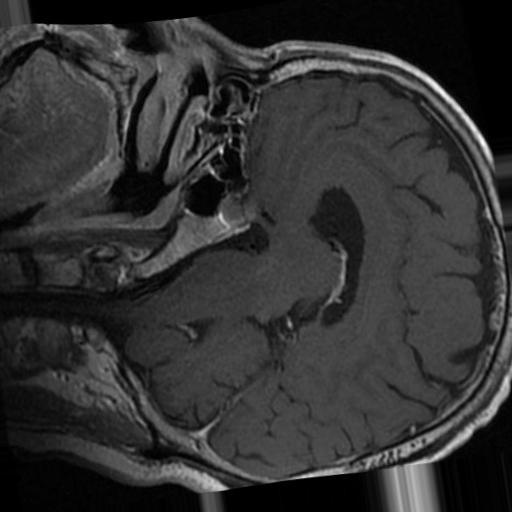
Label: brain_tumor